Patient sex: M
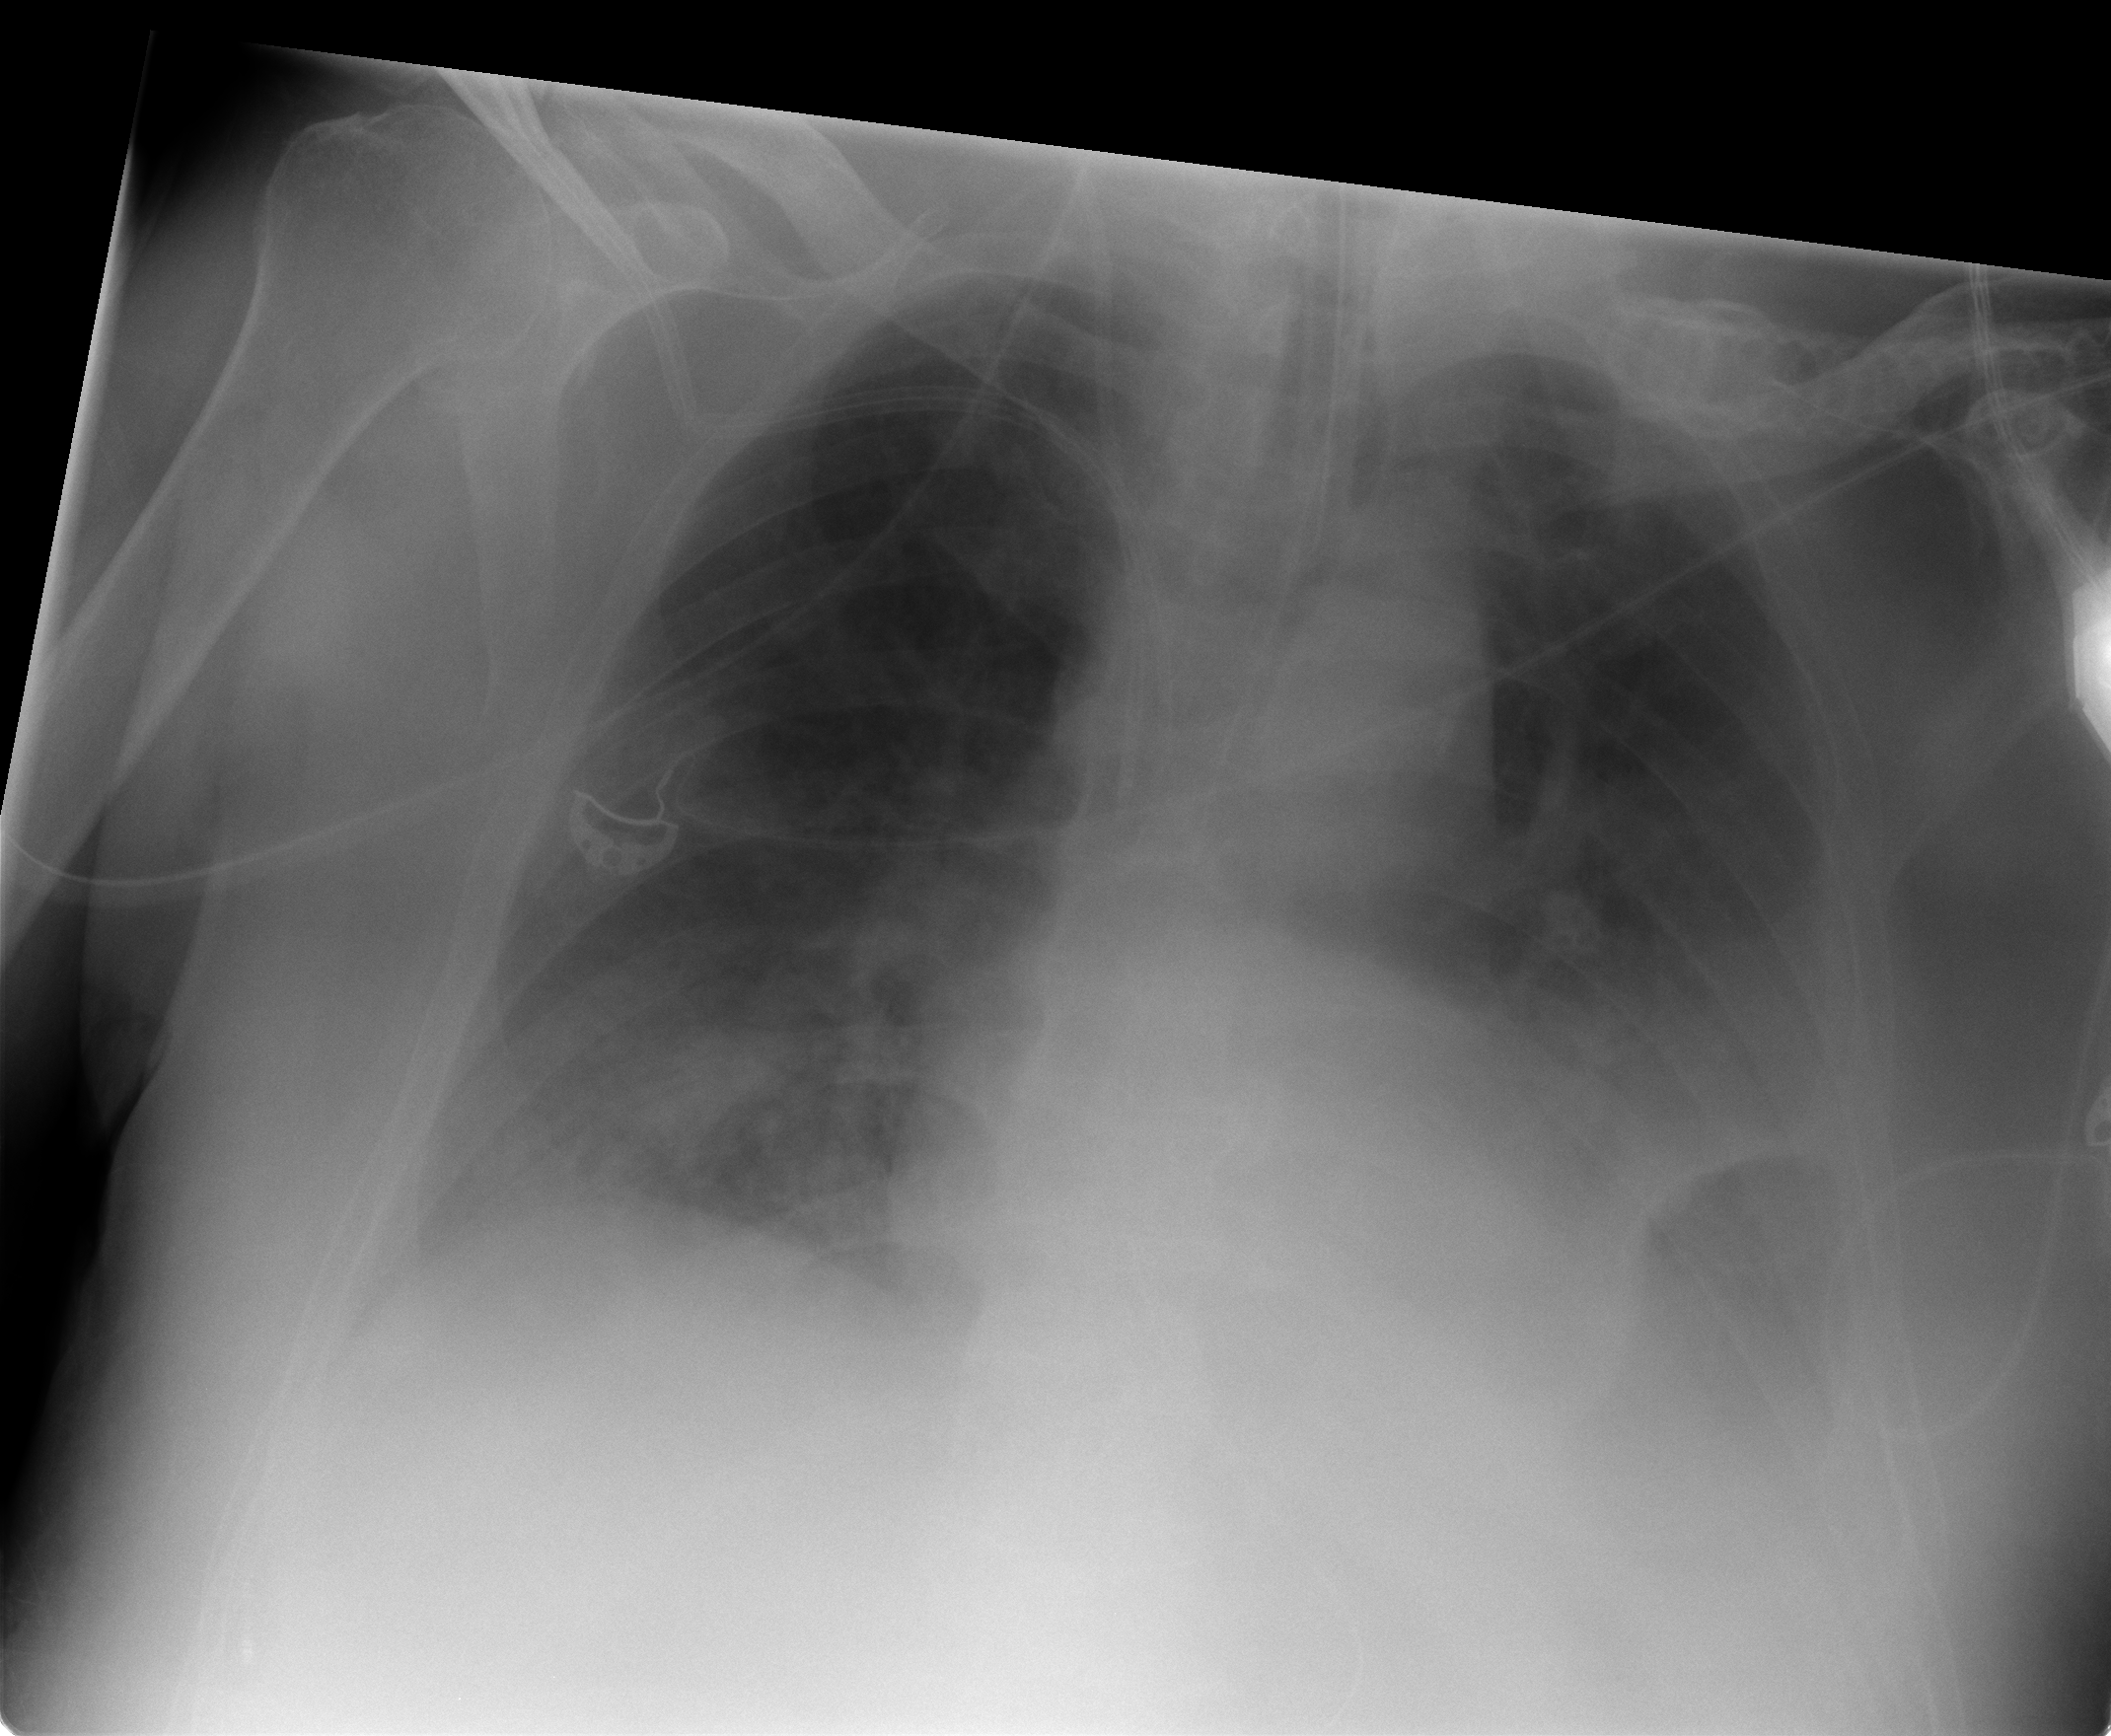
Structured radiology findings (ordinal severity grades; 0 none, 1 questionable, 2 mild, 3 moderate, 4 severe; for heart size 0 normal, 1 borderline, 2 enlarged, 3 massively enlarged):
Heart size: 2
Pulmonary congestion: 2
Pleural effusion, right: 1
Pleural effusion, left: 3
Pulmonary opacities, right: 2
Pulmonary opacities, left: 0
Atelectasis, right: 2
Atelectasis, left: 3